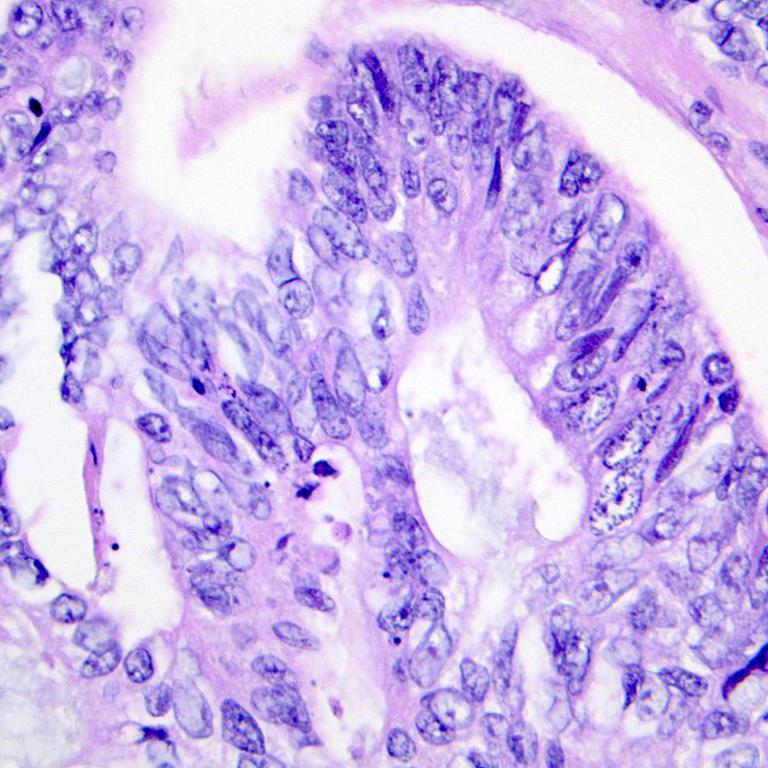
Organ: colon
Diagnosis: adenocarcinomas